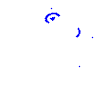
Particle: proton